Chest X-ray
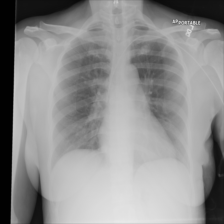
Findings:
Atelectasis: negative
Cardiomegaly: negative
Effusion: negative
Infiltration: negative
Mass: negative
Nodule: negative
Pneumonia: negative
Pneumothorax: negative
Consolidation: negative
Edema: negative
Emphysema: negative
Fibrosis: negative
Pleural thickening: negative
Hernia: negative